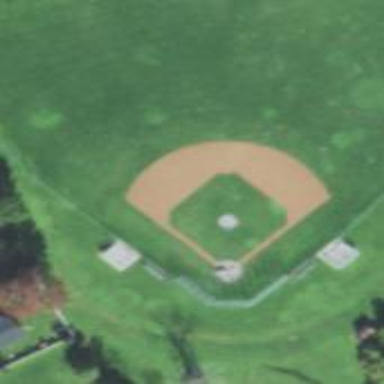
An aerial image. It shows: Baseball pitch for leisure and sports activities.